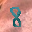
Label: 8